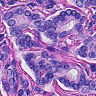
Metastatic tissue present: yes